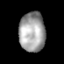
Tissue: prostate
Cell type: B cells
Senescence score: 0.3301
Nuclear area (px): 1009
Mean DAPI intensity: 161.504